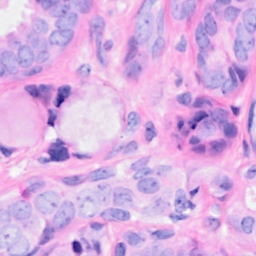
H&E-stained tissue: Breast